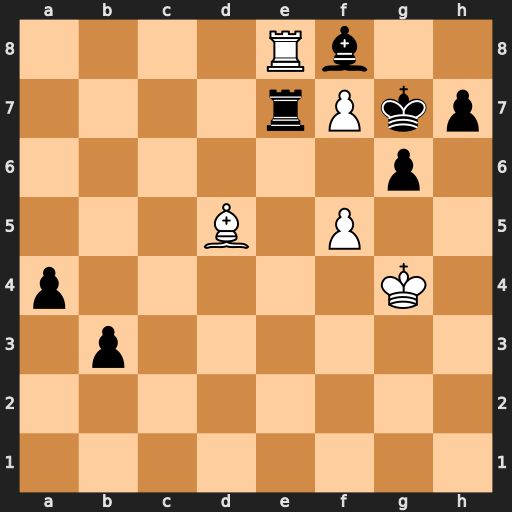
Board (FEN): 4Rb2/4rPkp/6p1/3B1P2/p5K1/1p6/8/8
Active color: w
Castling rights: -
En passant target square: -
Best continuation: f6+ Kxf6 Rxf8